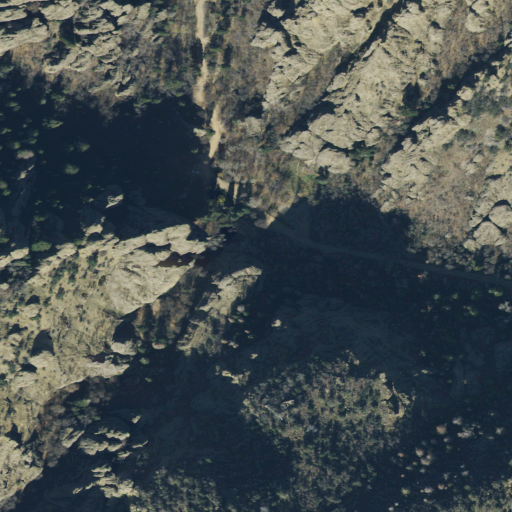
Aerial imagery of valley in Utah named Left Fork Maple Canyon containing evergreen forest, shrub, deciduous forest, and open development